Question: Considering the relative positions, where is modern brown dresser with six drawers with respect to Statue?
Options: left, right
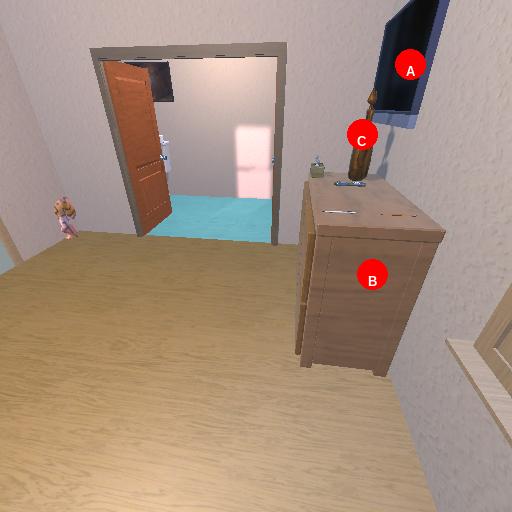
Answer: left